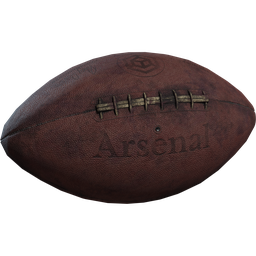
Label: tools